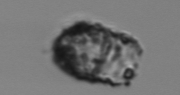
Label: Tintinnopsis